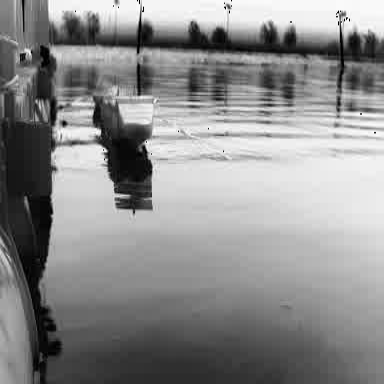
There is a container_ship in the infrared image.